五年级 · 算术
下列图中用分数表述正确的有 ( ) 个。

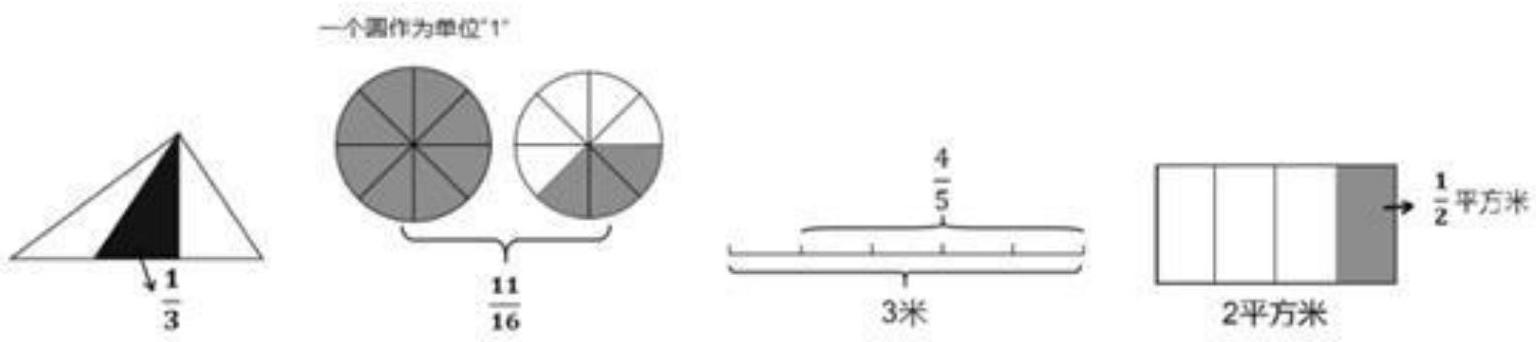
A. 1 个
B. 2 个
C. 3 个
D. 4 个
答案: C